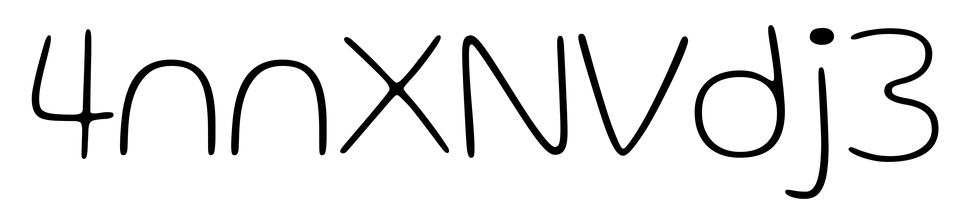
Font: Gluten_Thin